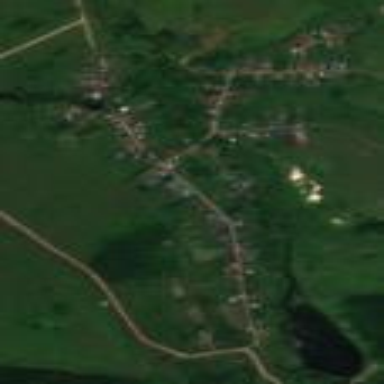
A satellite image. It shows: Small hamlet.